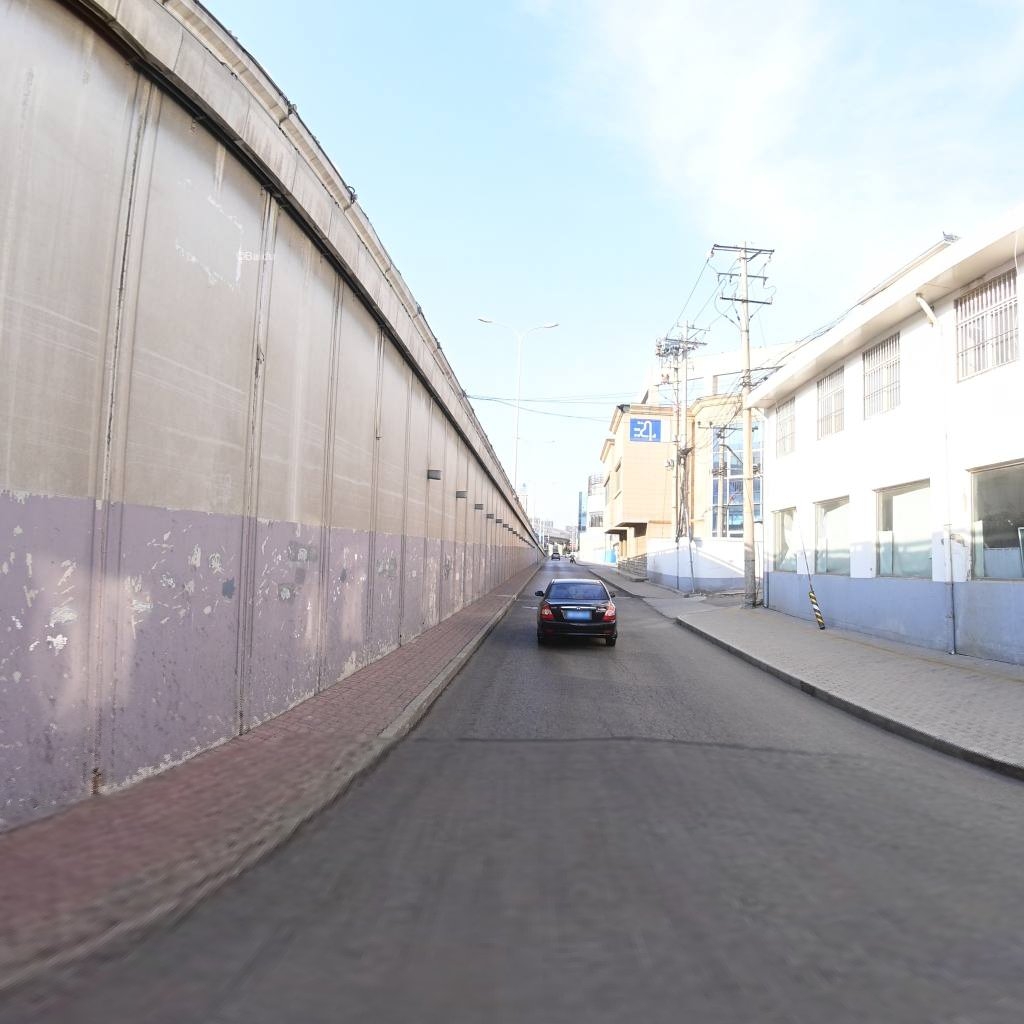
Region: Chaoyang
Road damage annotations: alligator crack